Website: lowes
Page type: cart
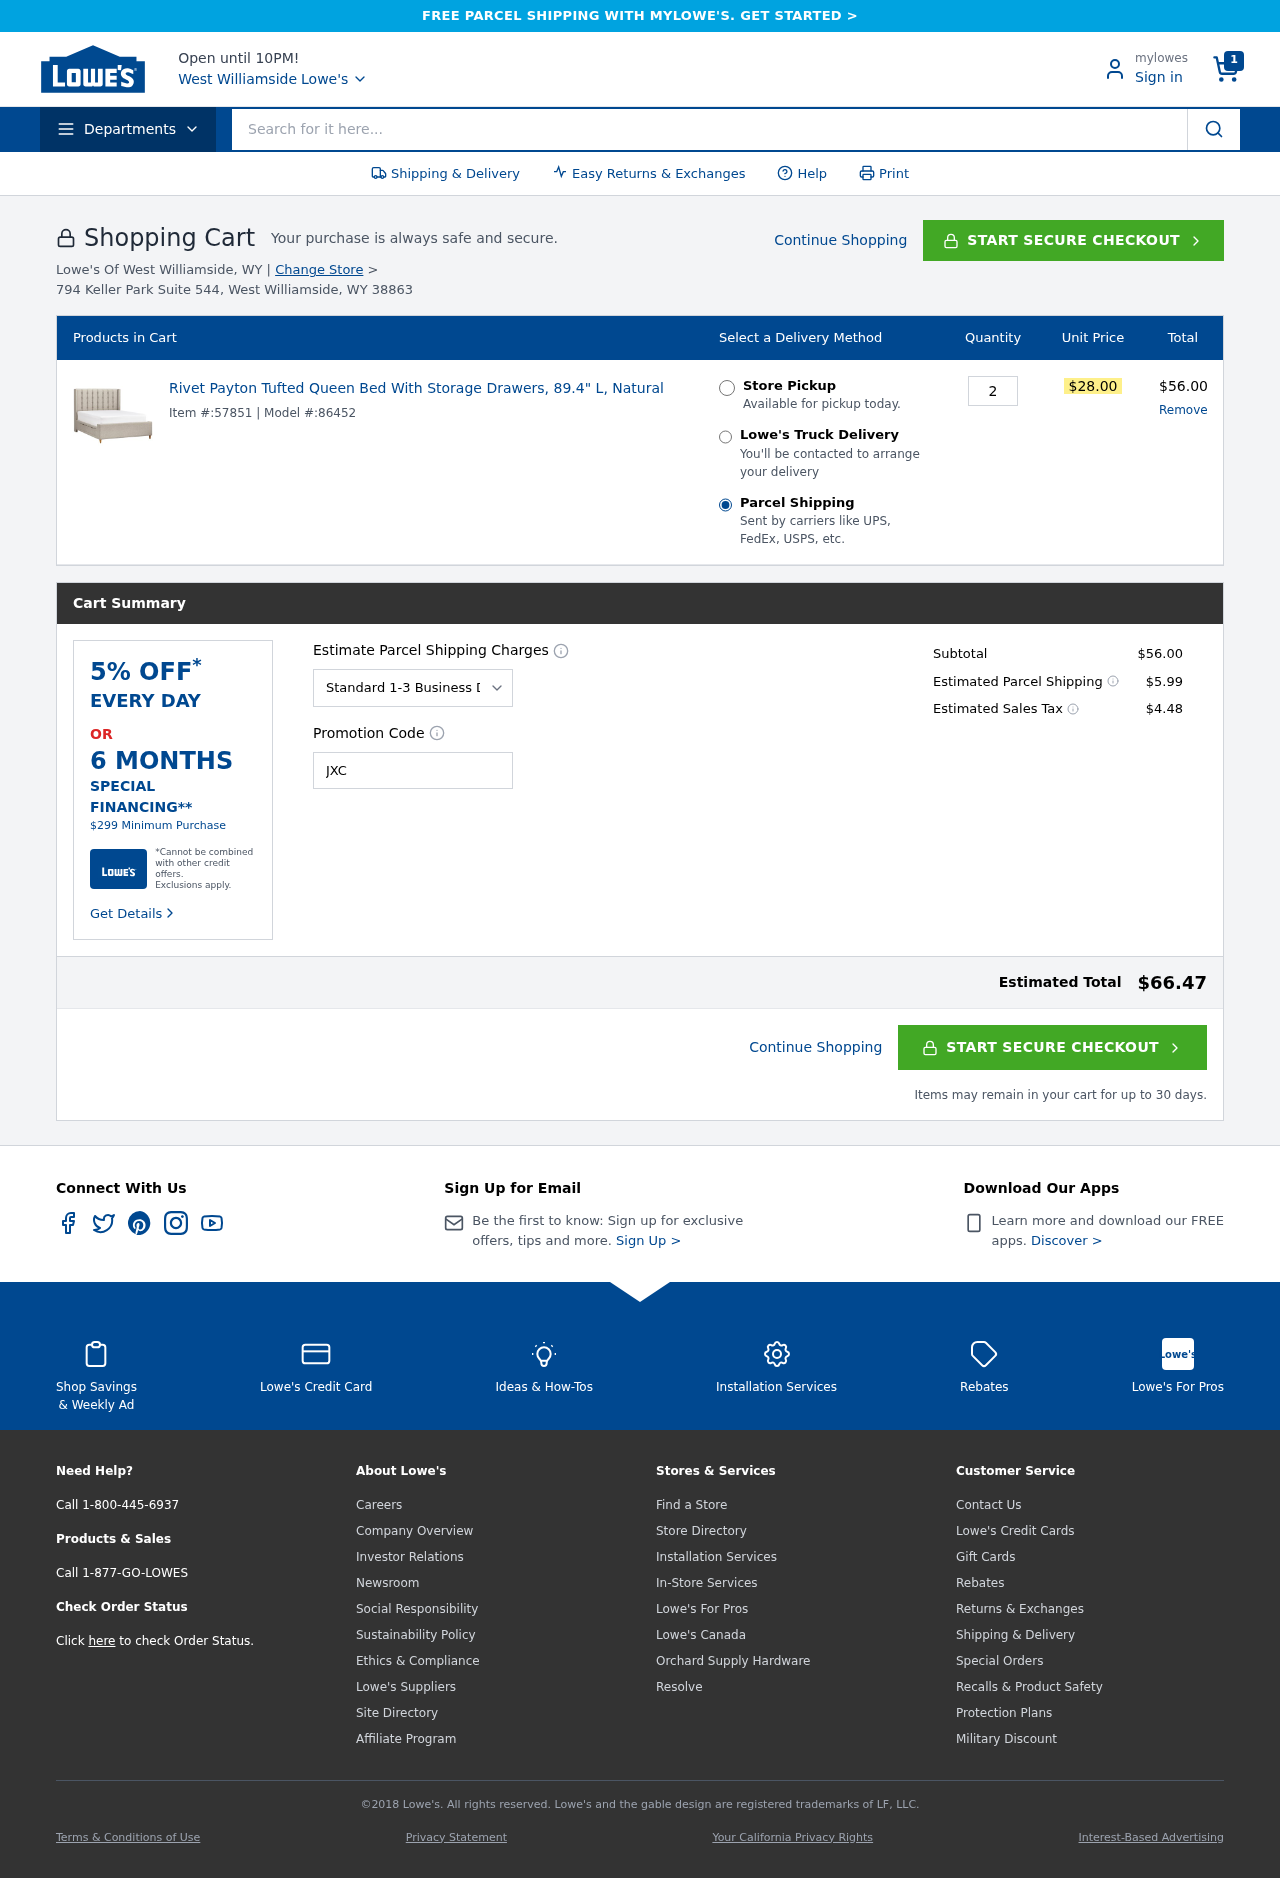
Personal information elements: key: PII_CITY
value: Williamside
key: PII_CITY
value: West Williamside
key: PII_POSTCODE
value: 38863
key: PII_PROMO_CODE
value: JXCSAVE
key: PII_STREET
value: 794 Keller Park Suite 544
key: PII_LASTNAME
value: Williams
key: PII_LASTNAME2
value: Williams
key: PII_LASTNAME3
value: Williams
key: PII_LASTNAME_DERIVED
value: Williams
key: PII_STATE_ABBR
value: WY
Product elements: key: PRODUCT1_NAME
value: Rivet Payton Tufted Queen Bed With Storage Drawers, 89.4" L, Natural
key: PRODUCT1_PRICE
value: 28
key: PRODUCT1_QUANTITY
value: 2
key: PRODUCT1_MODEL
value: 86452
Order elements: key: ORDER_NUM_ITEMS
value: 1
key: ORDER_ITEM_ID
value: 57851
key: ORDER_LINE_TOTAL
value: $56.00
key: ORDER_SUBTOTAL
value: $56.00
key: ORDER_SHIPPING_COST
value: $5.99
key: ORDER_TAX
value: $4.48
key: ORDER_TOTAL
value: $66.47
Search elements: key: HEADER_SEARCH
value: Search for it here...